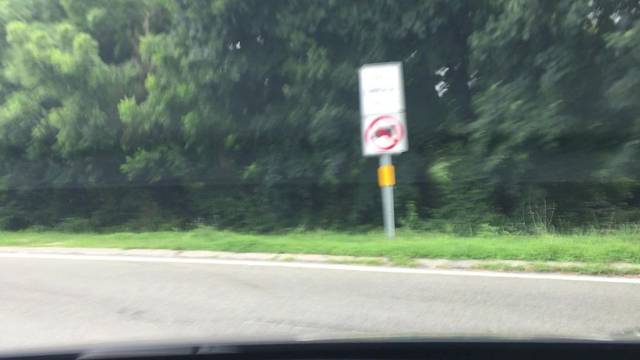
Region: United States
Coordinates: 40.684, -73.688